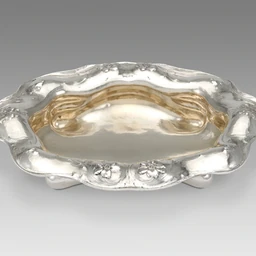
Title: Dish (part of a set)
Artist: Gorham Manufacturing Company
Caption: dish (part of a set), dish (vessel), silver, american decorative arts, american arts, decorative arts, gorham manufacturing company, a work made of silver with gold wash, metalwork, arts of the americas, art institute of chicago